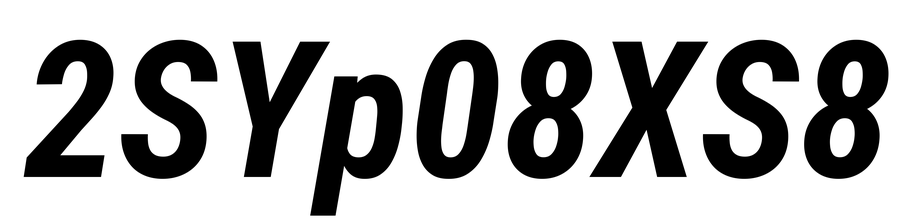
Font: Roboto-Italic_Condensed_Bold_Italic